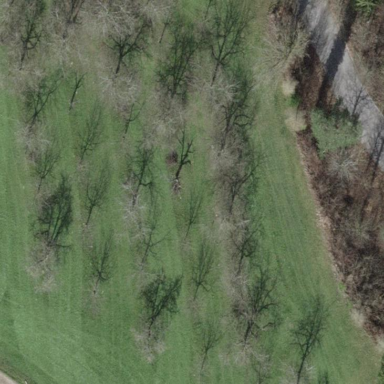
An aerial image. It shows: Orchard.